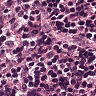
Metastatic tissue present: yes